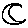
Label: moon